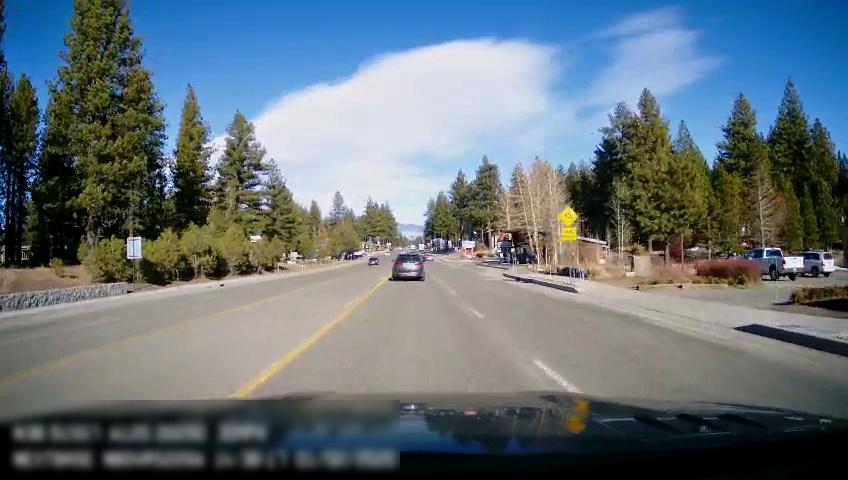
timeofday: Day
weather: Sunny
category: Drivable Space
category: Vehicles | SUV
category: Vehicles | SUV
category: Vehicles | Truck
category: Lanes | Opposite Lane
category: Lanes | Opposite Lane
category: Lanes | Current Lane
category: Traffic | Signs
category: Traffic | Signs